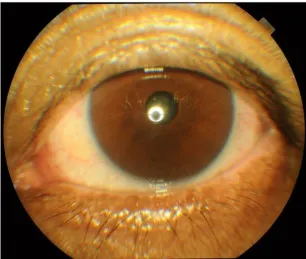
Left anterior segment findings.
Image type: medical_photograph (oral_photograph)